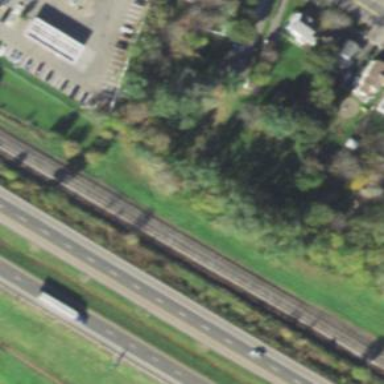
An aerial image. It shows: Railway siding for service.